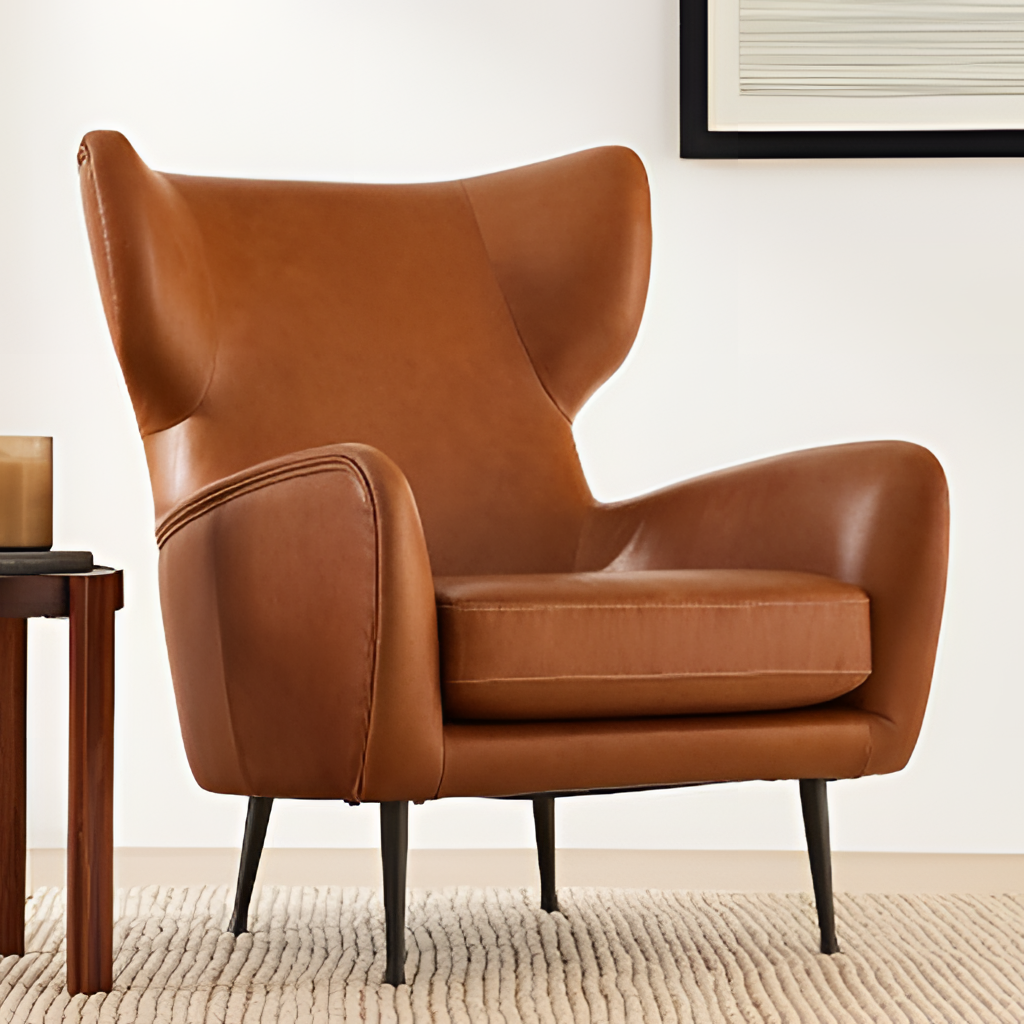
living room, brown leather armchair, modern, fabric flooring, with ribbed pattern, paint wallpaper, with solid pattern